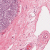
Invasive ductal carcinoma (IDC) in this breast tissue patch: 0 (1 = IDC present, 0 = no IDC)